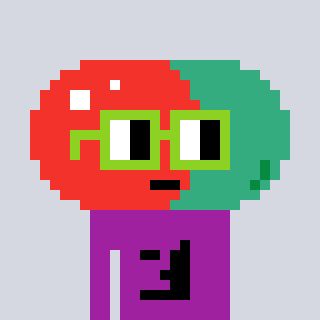
a pixel art character with square light green glasses, a pill-shaped head and a magenta-colored body on a cool background